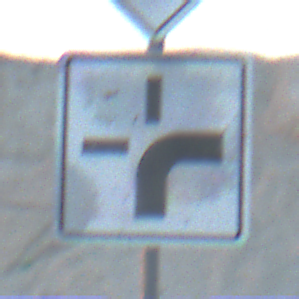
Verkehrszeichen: VerlaufVorfahrtsstrasse3
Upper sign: Vorfahrtsstrasse
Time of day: SunriseSunset
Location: Outdoor (Beach)
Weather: PartlyCloudy
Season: NotSpecified
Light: Natural